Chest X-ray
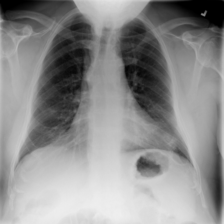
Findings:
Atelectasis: negative
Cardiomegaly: negative
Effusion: negative
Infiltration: negative
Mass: negative
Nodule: negative
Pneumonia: negative
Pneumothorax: negative
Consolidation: negative
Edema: negative
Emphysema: negative
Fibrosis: negative
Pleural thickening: positive
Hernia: negative